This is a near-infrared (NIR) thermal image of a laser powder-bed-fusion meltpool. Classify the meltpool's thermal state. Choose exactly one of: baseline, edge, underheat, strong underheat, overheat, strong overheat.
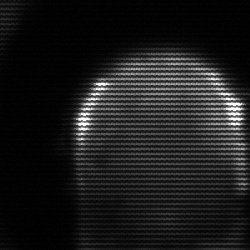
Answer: edge